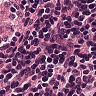
Metastatic tissue present: no